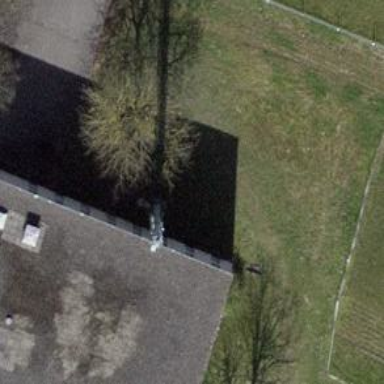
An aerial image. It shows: Communication tower.